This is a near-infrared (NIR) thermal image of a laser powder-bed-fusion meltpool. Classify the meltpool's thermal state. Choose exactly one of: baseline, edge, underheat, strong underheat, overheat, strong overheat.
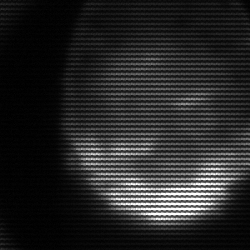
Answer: edge